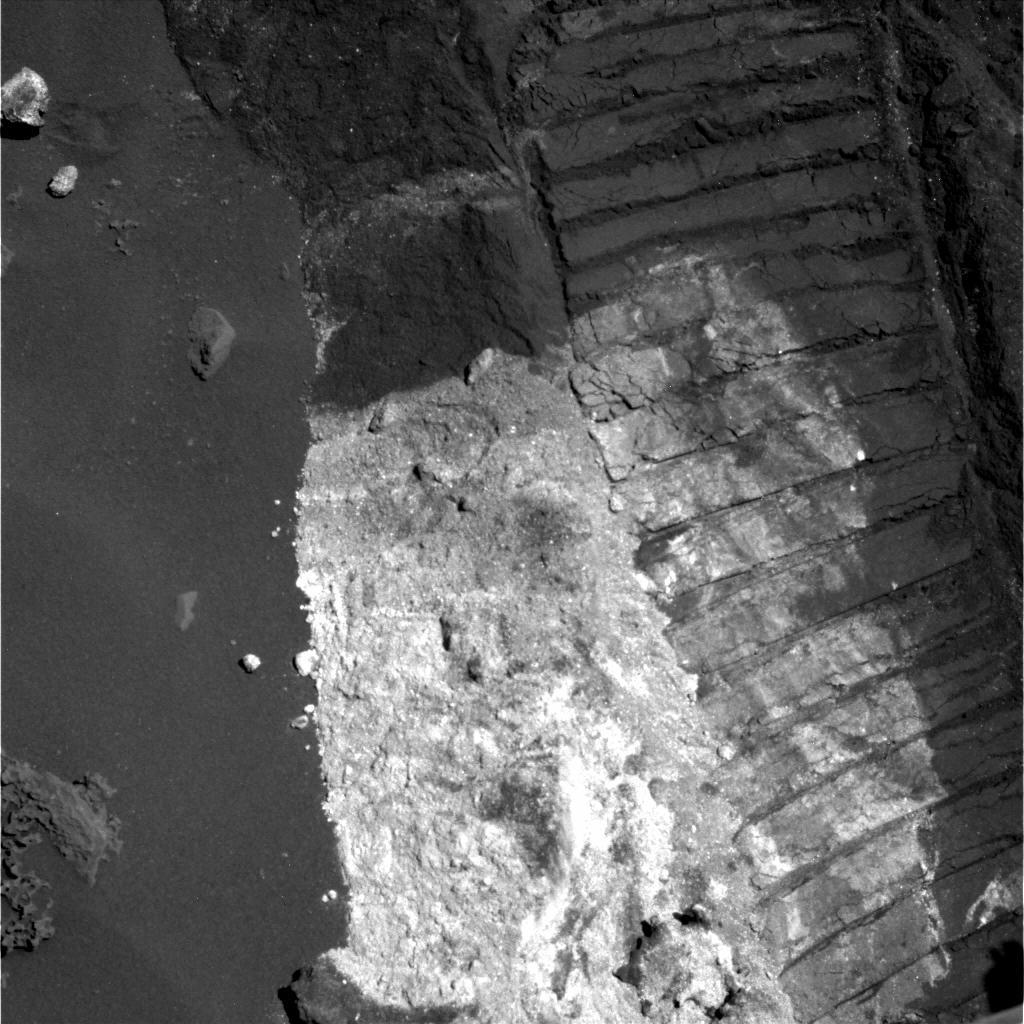
Terrain classes present: Bedrock, Gravel / Sand / Soil, Rock, Shadow, Track